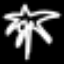
Label: palm tree